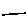
Label: line